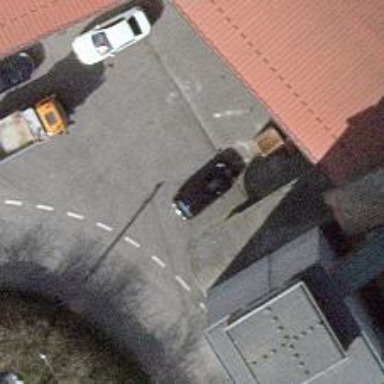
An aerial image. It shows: Post box.